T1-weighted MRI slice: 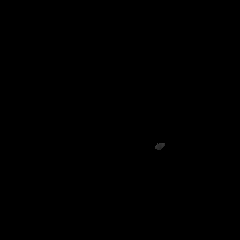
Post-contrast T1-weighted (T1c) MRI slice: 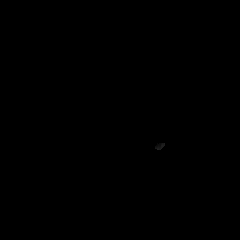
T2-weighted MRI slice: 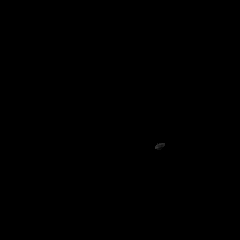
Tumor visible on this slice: no